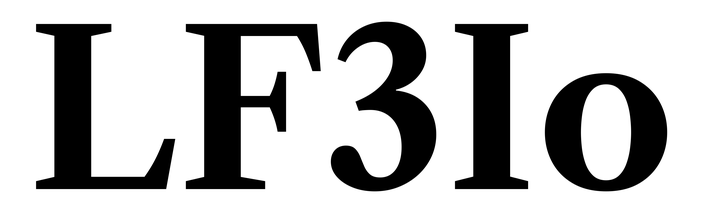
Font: LibreCaslonText_Bold